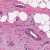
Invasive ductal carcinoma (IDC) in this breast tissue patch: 1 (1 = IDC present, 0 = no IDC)